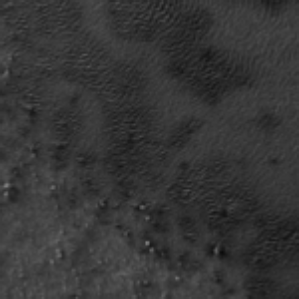
Label: frost